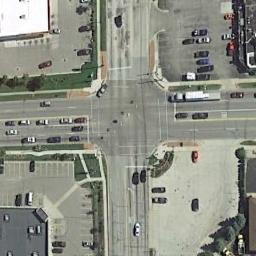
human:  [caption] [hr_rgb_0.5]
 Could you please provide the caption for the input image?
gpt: There is no traffic above the intersection .

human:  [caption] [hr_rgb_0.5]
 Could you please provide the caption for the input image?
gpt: There are many moving and waiting vehicles on the road at the intersection, There are many buildings and some trees around the intersection, And many cars are parked in the open space beside the intersection .

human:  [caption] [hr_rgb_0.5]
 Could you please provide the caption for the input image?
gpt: An intersection with normal traffic is between some clearings .

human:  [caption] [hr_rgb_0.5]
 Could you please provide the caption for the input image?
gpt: There are many cars in the parking lot next to the intersection .

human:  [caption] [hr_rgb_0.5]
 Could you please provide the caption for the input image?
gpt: There are some cars parked beside the intersection .